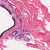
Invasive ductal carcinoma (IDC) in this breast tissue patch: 0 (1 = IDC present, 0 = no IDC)